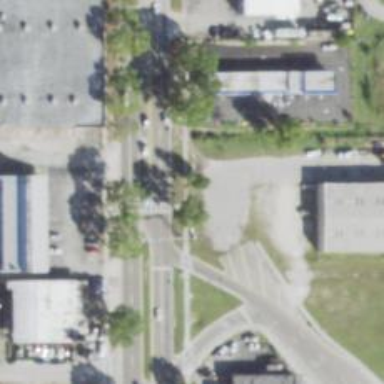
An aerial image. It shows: Uncontrolled road crossing.